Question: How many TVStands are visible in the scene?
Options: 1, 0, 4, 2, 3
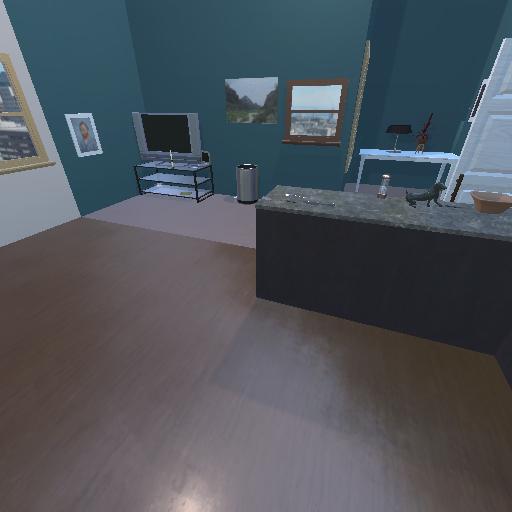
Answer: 1